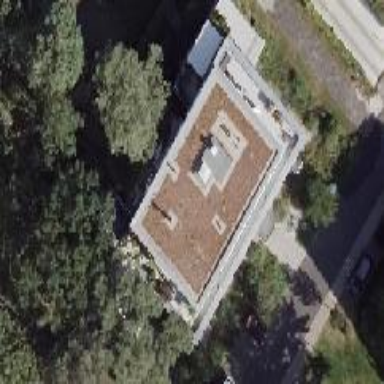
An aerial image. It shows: Black-colored apartment building with flat roof.